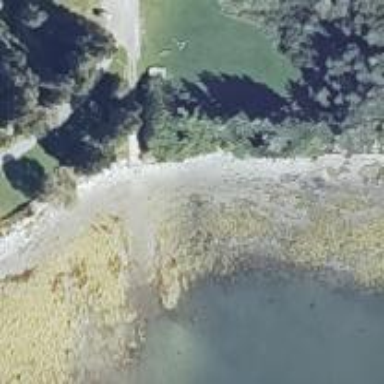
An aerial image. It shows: Slipway on leisure land.